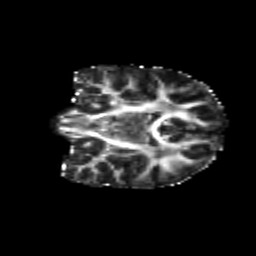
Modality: FA
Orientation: coronal
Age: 12
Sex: female
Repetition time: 9.4 s
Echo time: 0.089 s